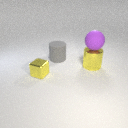
large yellow metal cylinder below large purple rubber sphere